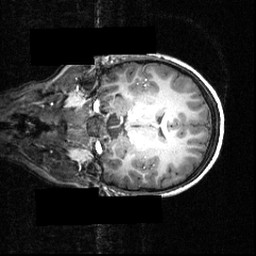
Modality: T1w
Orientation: coronal
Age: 12
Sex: female
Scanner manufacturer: siemens
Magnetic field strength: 3.951 T
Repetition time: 1.5 s
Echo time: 0.00335 s